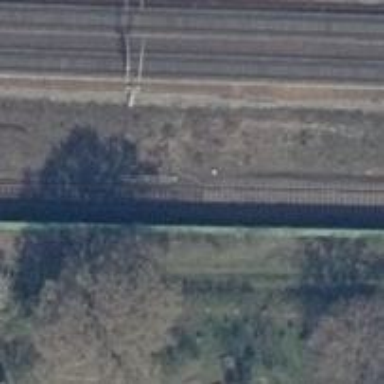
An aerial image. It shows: Railway switch.